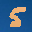
Label: 5